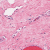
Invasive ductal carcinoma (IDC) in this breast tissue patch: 0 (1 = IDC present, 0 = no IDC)